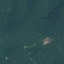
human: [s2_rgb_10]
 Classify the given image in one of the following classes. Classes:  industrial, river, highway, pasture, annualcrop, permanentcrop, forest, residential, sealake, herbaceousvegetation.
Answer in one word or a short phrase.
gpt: Forest